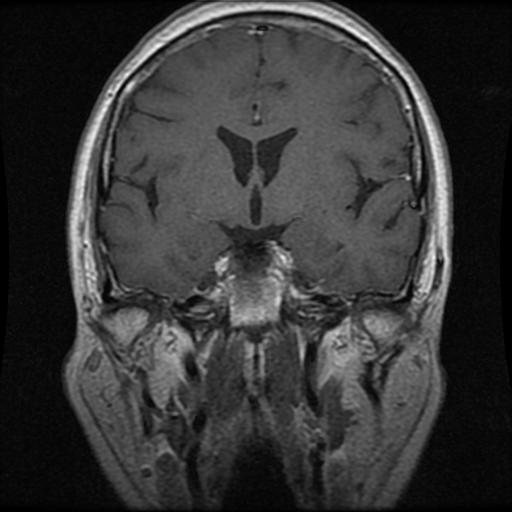
Label: pituitary